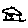
Label: house